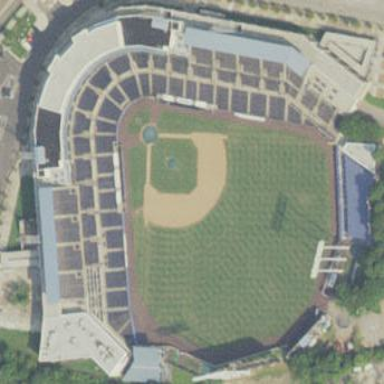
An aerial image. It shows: Stadium with baseball field for leisure land.